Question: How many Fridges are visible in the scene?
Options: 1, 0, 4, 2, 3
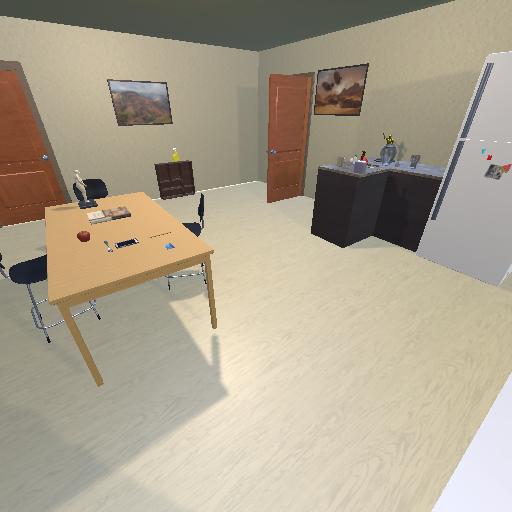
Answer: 1